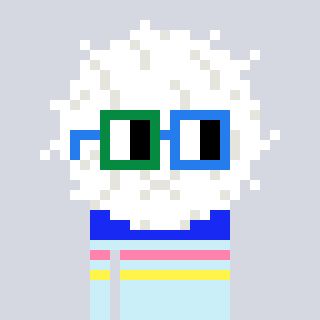
a pixel art character with square green and blue glasses, a cottonball-shaped head and a cold-colored body on a cool background